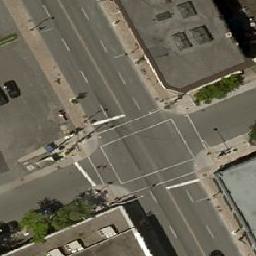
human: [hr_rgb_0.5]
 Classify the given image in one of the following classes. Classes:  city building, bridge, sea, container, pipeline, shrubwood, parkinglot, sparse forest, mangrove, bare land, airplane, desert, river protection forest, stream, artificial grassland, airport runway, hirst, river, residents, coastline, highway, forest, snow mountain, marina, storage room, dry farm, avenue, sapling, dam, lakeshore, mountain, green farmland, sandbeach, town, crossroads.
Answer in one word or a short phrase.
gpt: crossroads